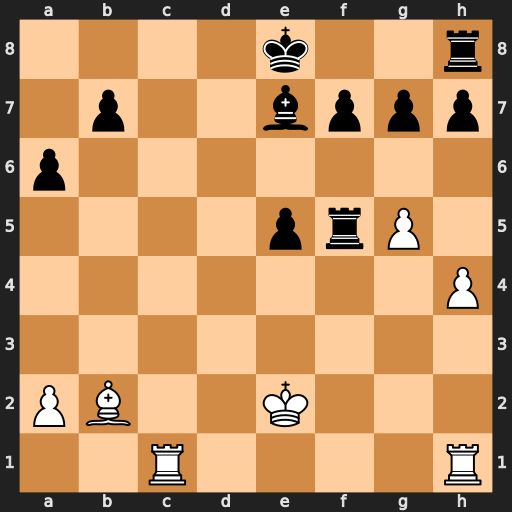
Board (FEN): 4k2r/1p2bppp/p7/4prP1/7P/8/PB2K3/2R4R
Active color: w
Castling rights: k
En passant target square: -
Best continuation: Rc8+ Kd7 Rxh8